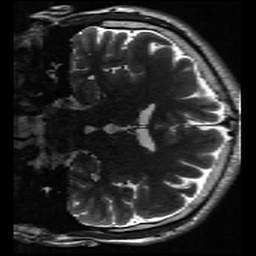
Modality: inplaneT2
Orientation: coronal